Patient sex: F
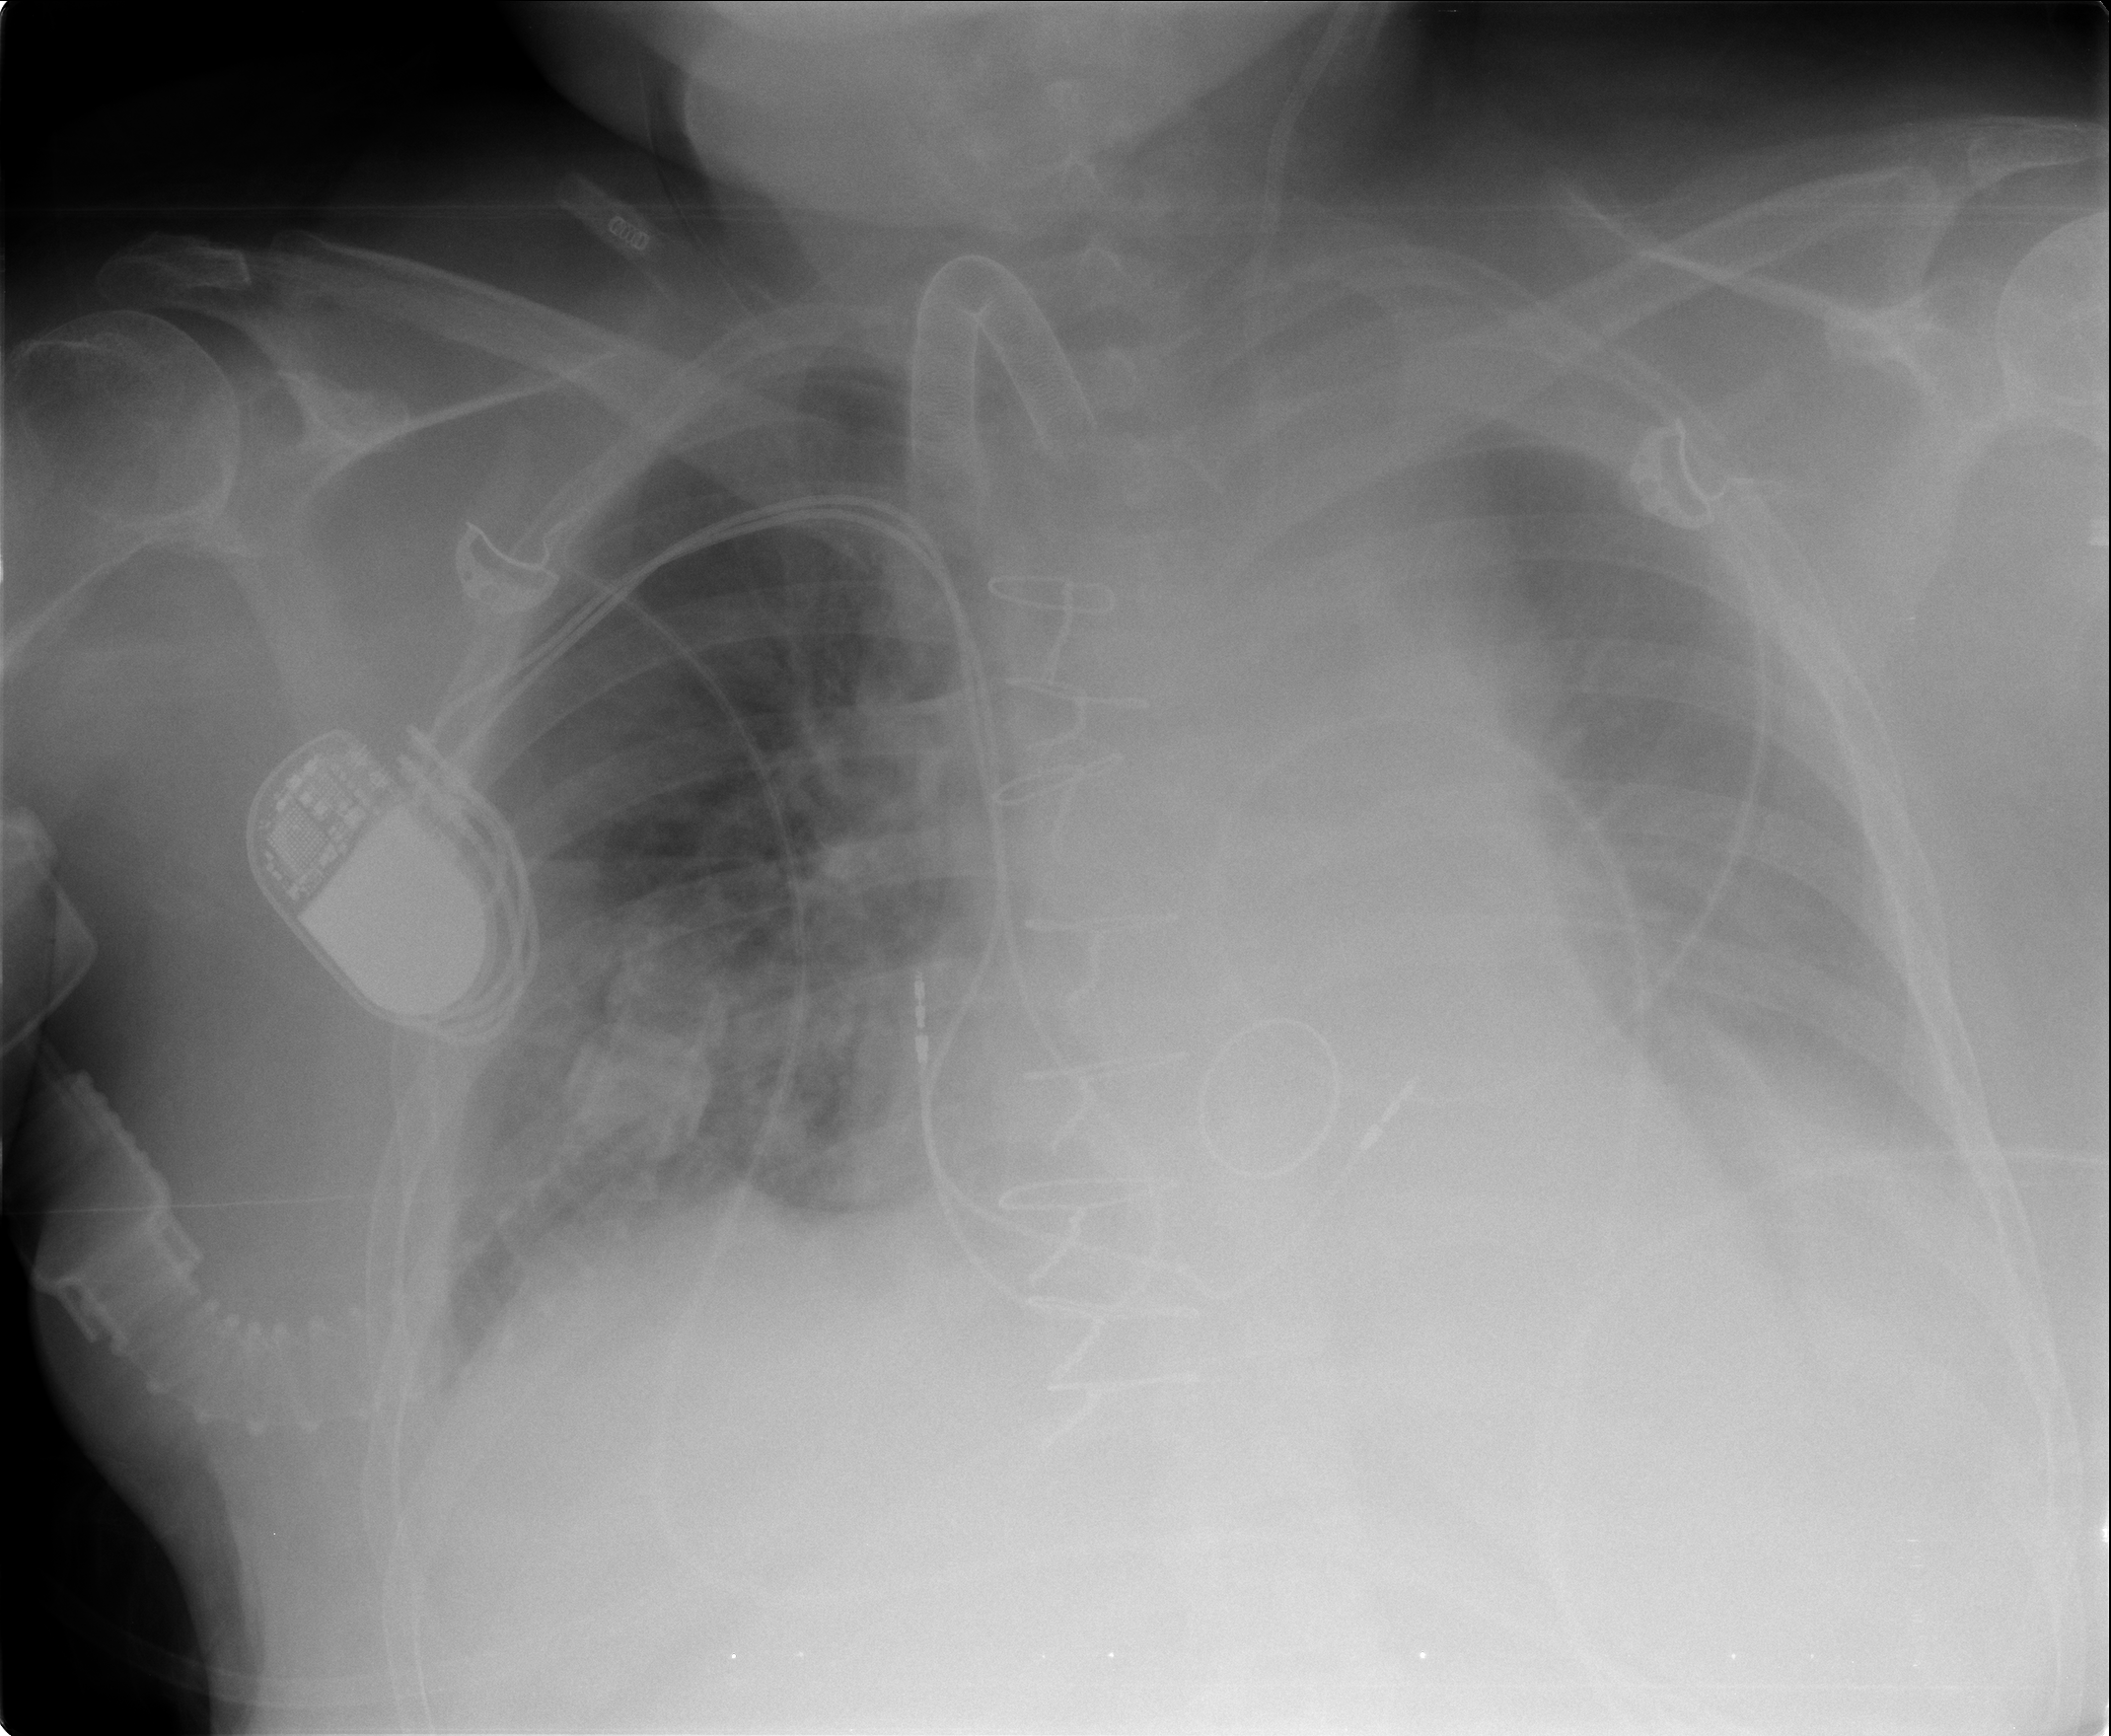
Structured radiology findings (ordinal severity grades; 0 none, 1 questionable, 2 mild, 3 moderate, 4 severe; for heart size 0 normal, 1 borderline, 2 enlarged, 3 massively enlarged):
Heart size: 2
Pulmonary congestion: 2
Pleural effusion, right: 2
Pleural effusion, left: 3
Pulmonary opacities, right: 2
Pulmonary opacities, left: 0
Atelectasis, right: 2
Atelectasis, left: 2